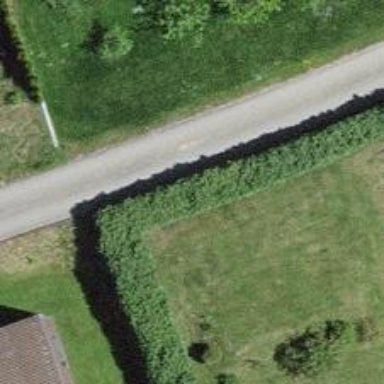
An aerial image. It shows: Hedge acting as barrier.